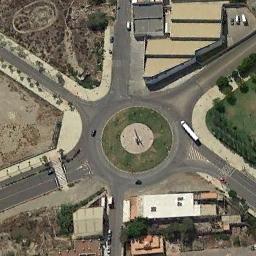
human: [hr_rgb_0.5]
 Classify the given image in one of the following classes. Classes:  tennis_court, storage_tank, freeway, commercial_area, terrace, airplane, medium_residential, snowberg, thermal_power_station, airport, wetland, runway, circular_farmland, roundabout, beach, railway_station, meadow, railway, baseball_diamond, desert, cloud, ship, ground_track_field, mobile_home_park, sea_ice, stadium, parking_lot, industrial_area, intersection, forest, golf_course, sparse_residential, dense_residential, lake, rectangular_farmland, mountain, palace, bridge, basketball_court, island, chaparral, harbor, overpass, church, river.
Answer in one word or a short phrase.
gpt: roundabout